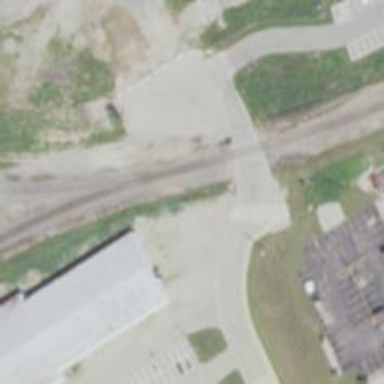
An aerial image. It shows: Level crossing along the railway.